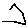
Label: hexagon